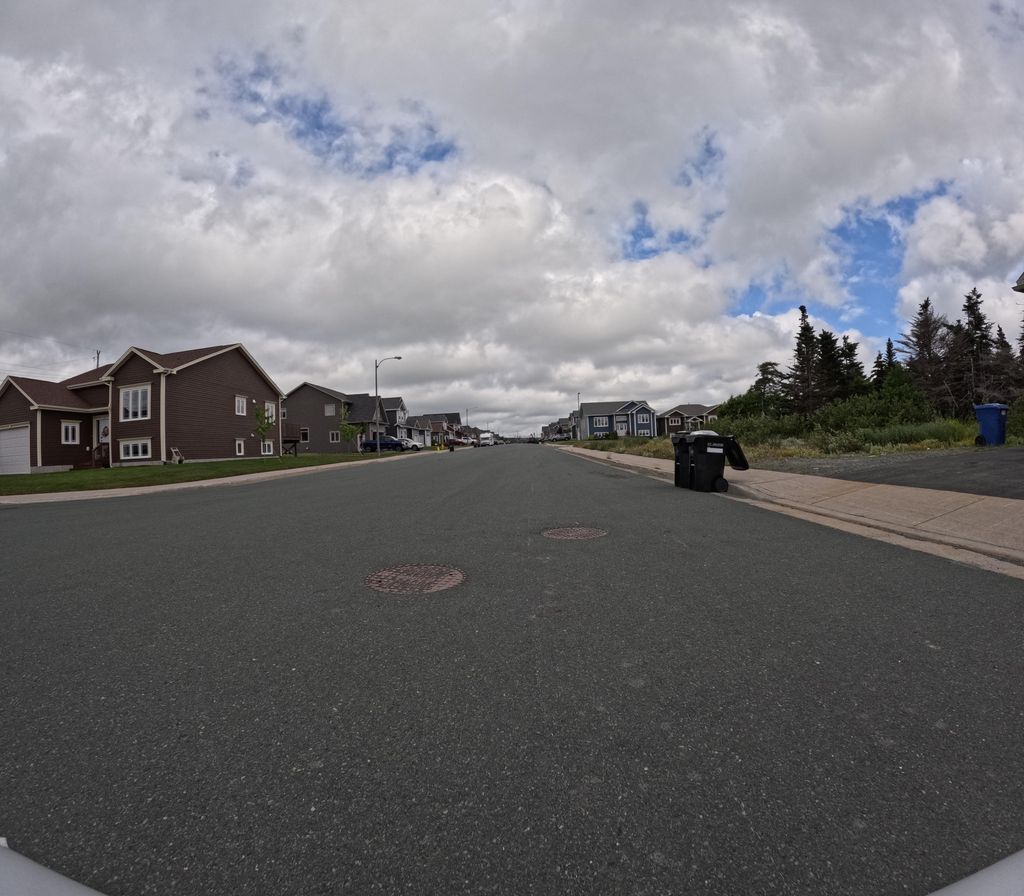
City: st_johns